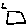
Label: square